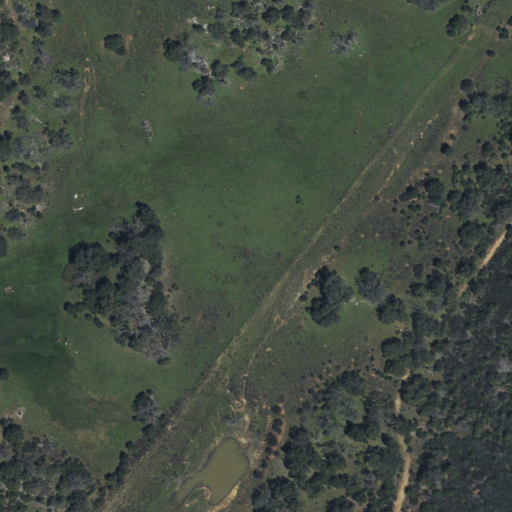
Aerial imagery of plain(s) in California named Marston Meadow containing shrub, grassland, open development, mixed forest, herbaceous wetlands, and evergreen forest